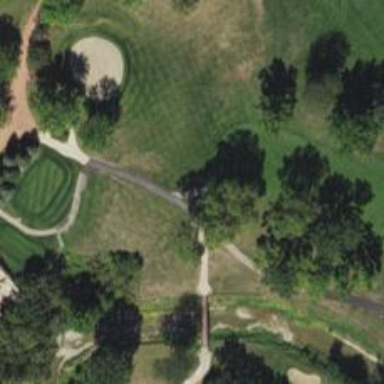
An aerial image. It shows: Path for both road and golf.